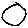
Label: circle